Question: I am writing an Ember-Data adapter for the <URL>. I have written the code. I am using it in a simple Todo App. When I create a new item, it gets into the SQLite db. But when I start the app, the already existing ones donot get loaded in the store.
I wrote a 'console.log' in the 'findAll' of my adapter and I can see that it gets an object array from the Rhom API and returns a promise with those results. But why does it not load into the store?
I used the localstorage-adapter as an example and did this. Here is my findAll:
'''
extractVars: function(rhomRecord) {
return rhomRecord.vars();
},
sourceIdToId: function(record) {
record["id"] = record.source_id;
return record;
},
findAll: function(store, type) {
var records = Rho.ORM.getModel(this.model).find('all');
var results = records.map(this.extractVars);
var results = results.map(this.sourceIdToId);
console.log(results);
return Ember.RSVP.resolve(results);
},
'''
As you can see, the console.log prints the following out and its just an array of objects that contain what I need. When I tried with the locastorate, it also returned a same kind of objects.
What do I do?

PS: The 'extractVars' and 'sourceIdtoId' are auxillary to propery extract the objects from the records returned by Rhom.
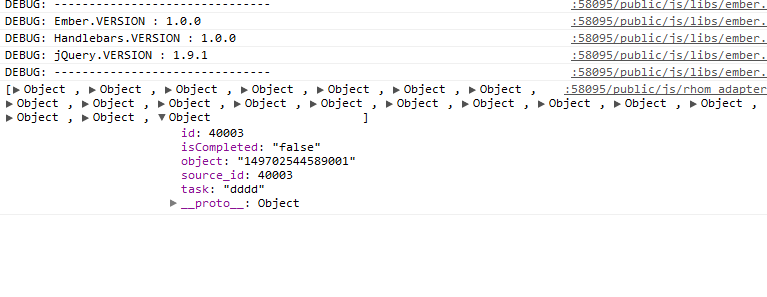
Answer: I'm not really sure if this will help you but I guess just because '.find()' returns a promise you should use the '.then()' callback to resolve your model:
'''
findAll: function(store, type) {
return Rho.ORM.getModel(this.model).find('all').then(function(records) {
var results = records.map(this.extractVars);
var results = results.map(this.sourceIdToId);
console.log(results);
return Ember.RSVP.resolve(results);
});
}
'''
Hope it helps.